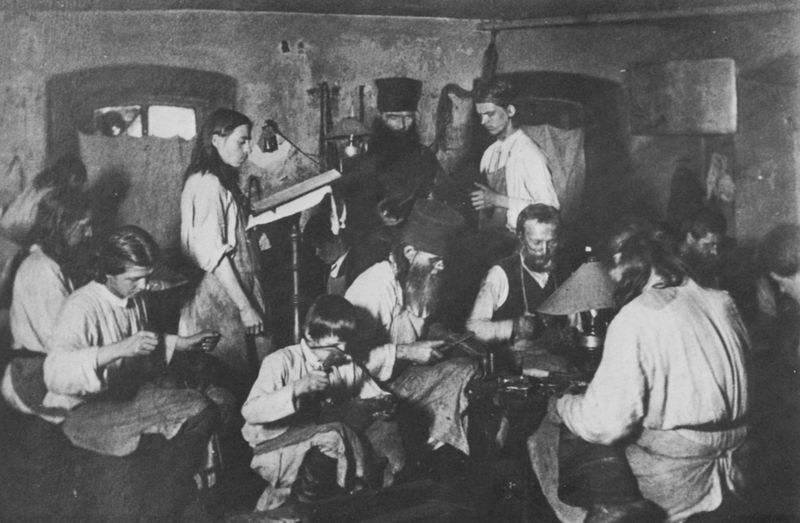
Titel: Buchbinden im Kloster von Valamo im Ladoga-See, gegründet Anfang des 15. Jh.
Künstler: Russischer Photograph
Standort: Helsinki
Institution: Suomen Kansallismuseo
Schlagwörter: dunkel, hand, weiß, frauen, menschen, mädchen, sitzen, fenster, finger, grau, haar, hut, hüte, lampe, lampen, männer, raum, rücken, schwarz, stuhl, tisch, tür, zimmer, versammlung, bart, hemd, mütze, mützen, wand, alte, stehen, stein, hände, vorhang, haare, leuchte, scheitel, arbeit, schürze, leiste, lampenschirm, schuhe, arbeiten, blusen, hemden, russland, schürzen, mauer, arbeiter, handarbeit, nähen, junge, foto, fotografie, brille, stiefel, gebet, schuh, handwerk, handwerker, werkstatt, hammer, leder, leisten, osten, schuster, werkstadt, photographie, vortrag, gesellen, lehrlinge, lehrmeister, russie, maßband, arneit, schustern, schusterwerkstatt, schusterwerkstätte, werkstätte